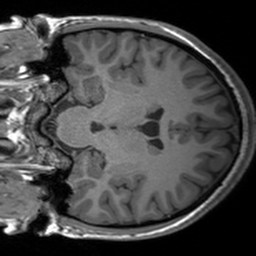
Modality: T1w
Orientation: coronal
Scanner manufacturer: siemens
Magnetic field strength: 3 T
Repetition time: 1.54 s
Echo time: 0.00234 s